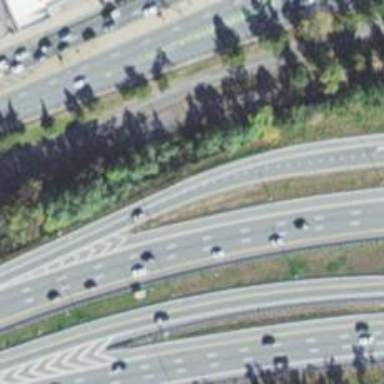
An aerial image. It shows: Asphalt motorway link.